Question: I am having a problem with 'setError()' on 'EditText'. When an activity is opened, it checks if certain fields are empty and sets error message on them if true. However, the exclamation mark icon is only displayed in case I write some text in field and then delete it. If I lose focus on that field, the icon will disappear again. Both fields 'Naam' and 'Telefonnumer' have this validation.
I have Util class:
'''
public class Util {
private static String TAG = "Util Class";
public static boolean editTextIsEmpty(EditText edittext) {
if (edittext.getText().toString().trim().length() < 1)
return true;
else
return false;
}
public void editTextListener(final EditText editText) {
editText.addTextChangedListener(new TextWatcher() {
@Override
public void afterTextChanged(Editable s) {
// TODO Auto-generated method stub
}
@Override
public void beforeTextChanged(CharSequence s, int start, int count, int after) {
if (editTextIsEmpty(editText) && editText.isEnabled())
editText.setError("Nodig");
else
editText.setError(null);
}
@Override
public void onTextChanged(CharSequence s, int start, int before, int count) {
if (editTextIsEmpty(editText) && editText.isEnabled())
editText.setError("Nodig");
else
editText.setError(null);
}
});
}
}
'''
and then I have method 'validateInput()' in my activity:
'''
public class DeliveryActivity extends BaseActivity {
private ImageButton btnSetDate;
private Button btnToSummary;
private Button btnSearchAddress;
private EditText txtPostcode;
private EditText txtHouseNumber;
private EditText txtHouseNumberSuffix;
private EditText txtStreet;
private EditText txtCity;
private EditText txtDeliveryDate;
private EditText txtName;
private EditText txtPhone;
private EditText txtEmail;
private EditText txtRemark;
private TextView lblExtraDeliveryInfo;
private Spinner spinnerDelivery;
private Spinner spinnerDeliveryPeriod;
private Spinner spinnerContact;
private Spinner spinnerDeliveryAddress;
private Spinner spinnerExtraDeliveryInfo;
private RelativeLayout rlDeliveryAddressDetails;
private DevRestHelper additionalDeliveryInfo;
private DevRestHelper searchClientAddress;
private Util util = new Util();
private int year;
private int month;
private int day;
public static final int DIALOG_DATEPICKER = 0;
@Override
public void onCreate(Bundle savedInstanceState) {
super.onCreate(savedInstanceState);
setContentView(R.layout.activity_delivery);
initControls();
validateInput();
}
private void initControls() {
btnSetDate = (ImageButton) findViewById(R.id.activity_delivery_btnCalendar);
btnToSummary = (Button) findViewById(R.id.activity_delivery_btnSummary);
btnSearchAddress = (Button) findViewById(R.id.activity_delivery_btnSearchAddress);
spinnerDelivery = (Spinner) findViewById(R.id.activity_delivery_spinnerDeliveryMethod);
spinnerDeliveryPeriod = (Spinner) findViewById(R.id.activity_delivery_spinnerDeliveryPeriod);
spinnerContact = (Spinner) findViewById(R.id.activity_delivery_spinnerContactperson);
spinnerDeliveryAddress = (Spinner) findViewById(R.id.activity_delivery_spinnerDeliveryAddress);
spinnerExtraDeliveryInfo = (Spinner) findViewById(R.id.activity_delivery_spinnerExtraDeliveryInformation);
txtPostcode = (EditText) findViewById(R.id.activity_delivery_txtPostcode);
txtHouseNumber = (EditText) findViewById(R.id.activity_delivery_txtHousenumber);
txtHouseNumberSuffix = (EditText) findViewById(R.id.activity_delivery_txtHousenumberSuffix);
txtStreet = (EditText) findViewById(R.id.activity_delivery_txtStreet);
txtCity = (EditText) findViewById(R.id.activity_delivery_txtCity);
txtDeliveryDate = (EditText) findViewById(R.id.activity_delivery_txtDeliveryDate);
txtName = (EditText) findViewById(R.id.activity_delivery_txtName);
txtPhone = (EditText) findViewById(R.id.activity_delivery_txtPhone);
txtEmail = (EditText) findViewById(R.id.activity_delivery_txtEmail);
txtRemark = (EditText) findViewById(R.id.activity_delivery_txtRemark);
lblExtraDeliveryInfo = (TextView) findViewById(R.id.activity_delivery_lblExtraDetailInformation);
rlDeliveryAddressDetails = (RelativeLayout) findViewById(R.id.activity_delivery_rlDeliveryAddressDetails);
}
private void validateInput() {
util.editTextListener(txtPostcode);
util.editTextListener(txtHouseNumber);
util.editTextListener(txtDeliveryDate);
}
}
'''
Let me just say that code work on BlueStacks emulator.

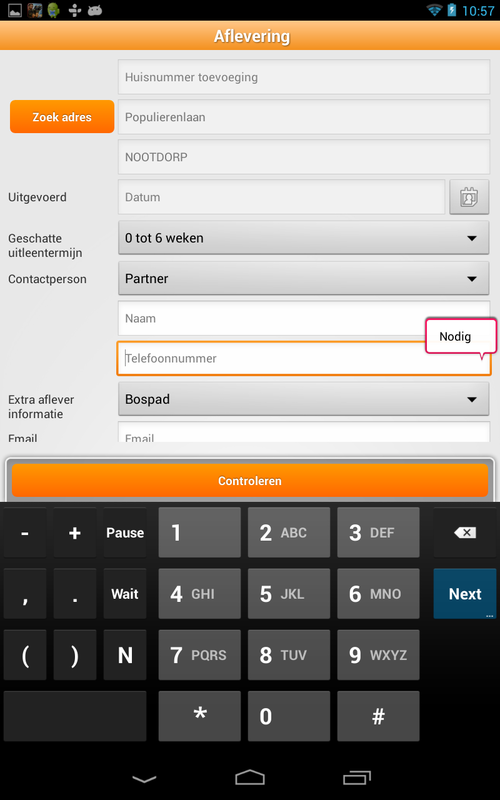
Answer: There is a known bug with setError on Jelly Bean_MR1 (4.2 and 4.2.1). I am however assuming that the Nexus 7 you are testing with is running one of those versions of Android. See here: <URL>
The error will be shown while you have focus on that EditText field, but when you lose focus, the error icon is not visible to notify the user of the problem.